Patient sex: M
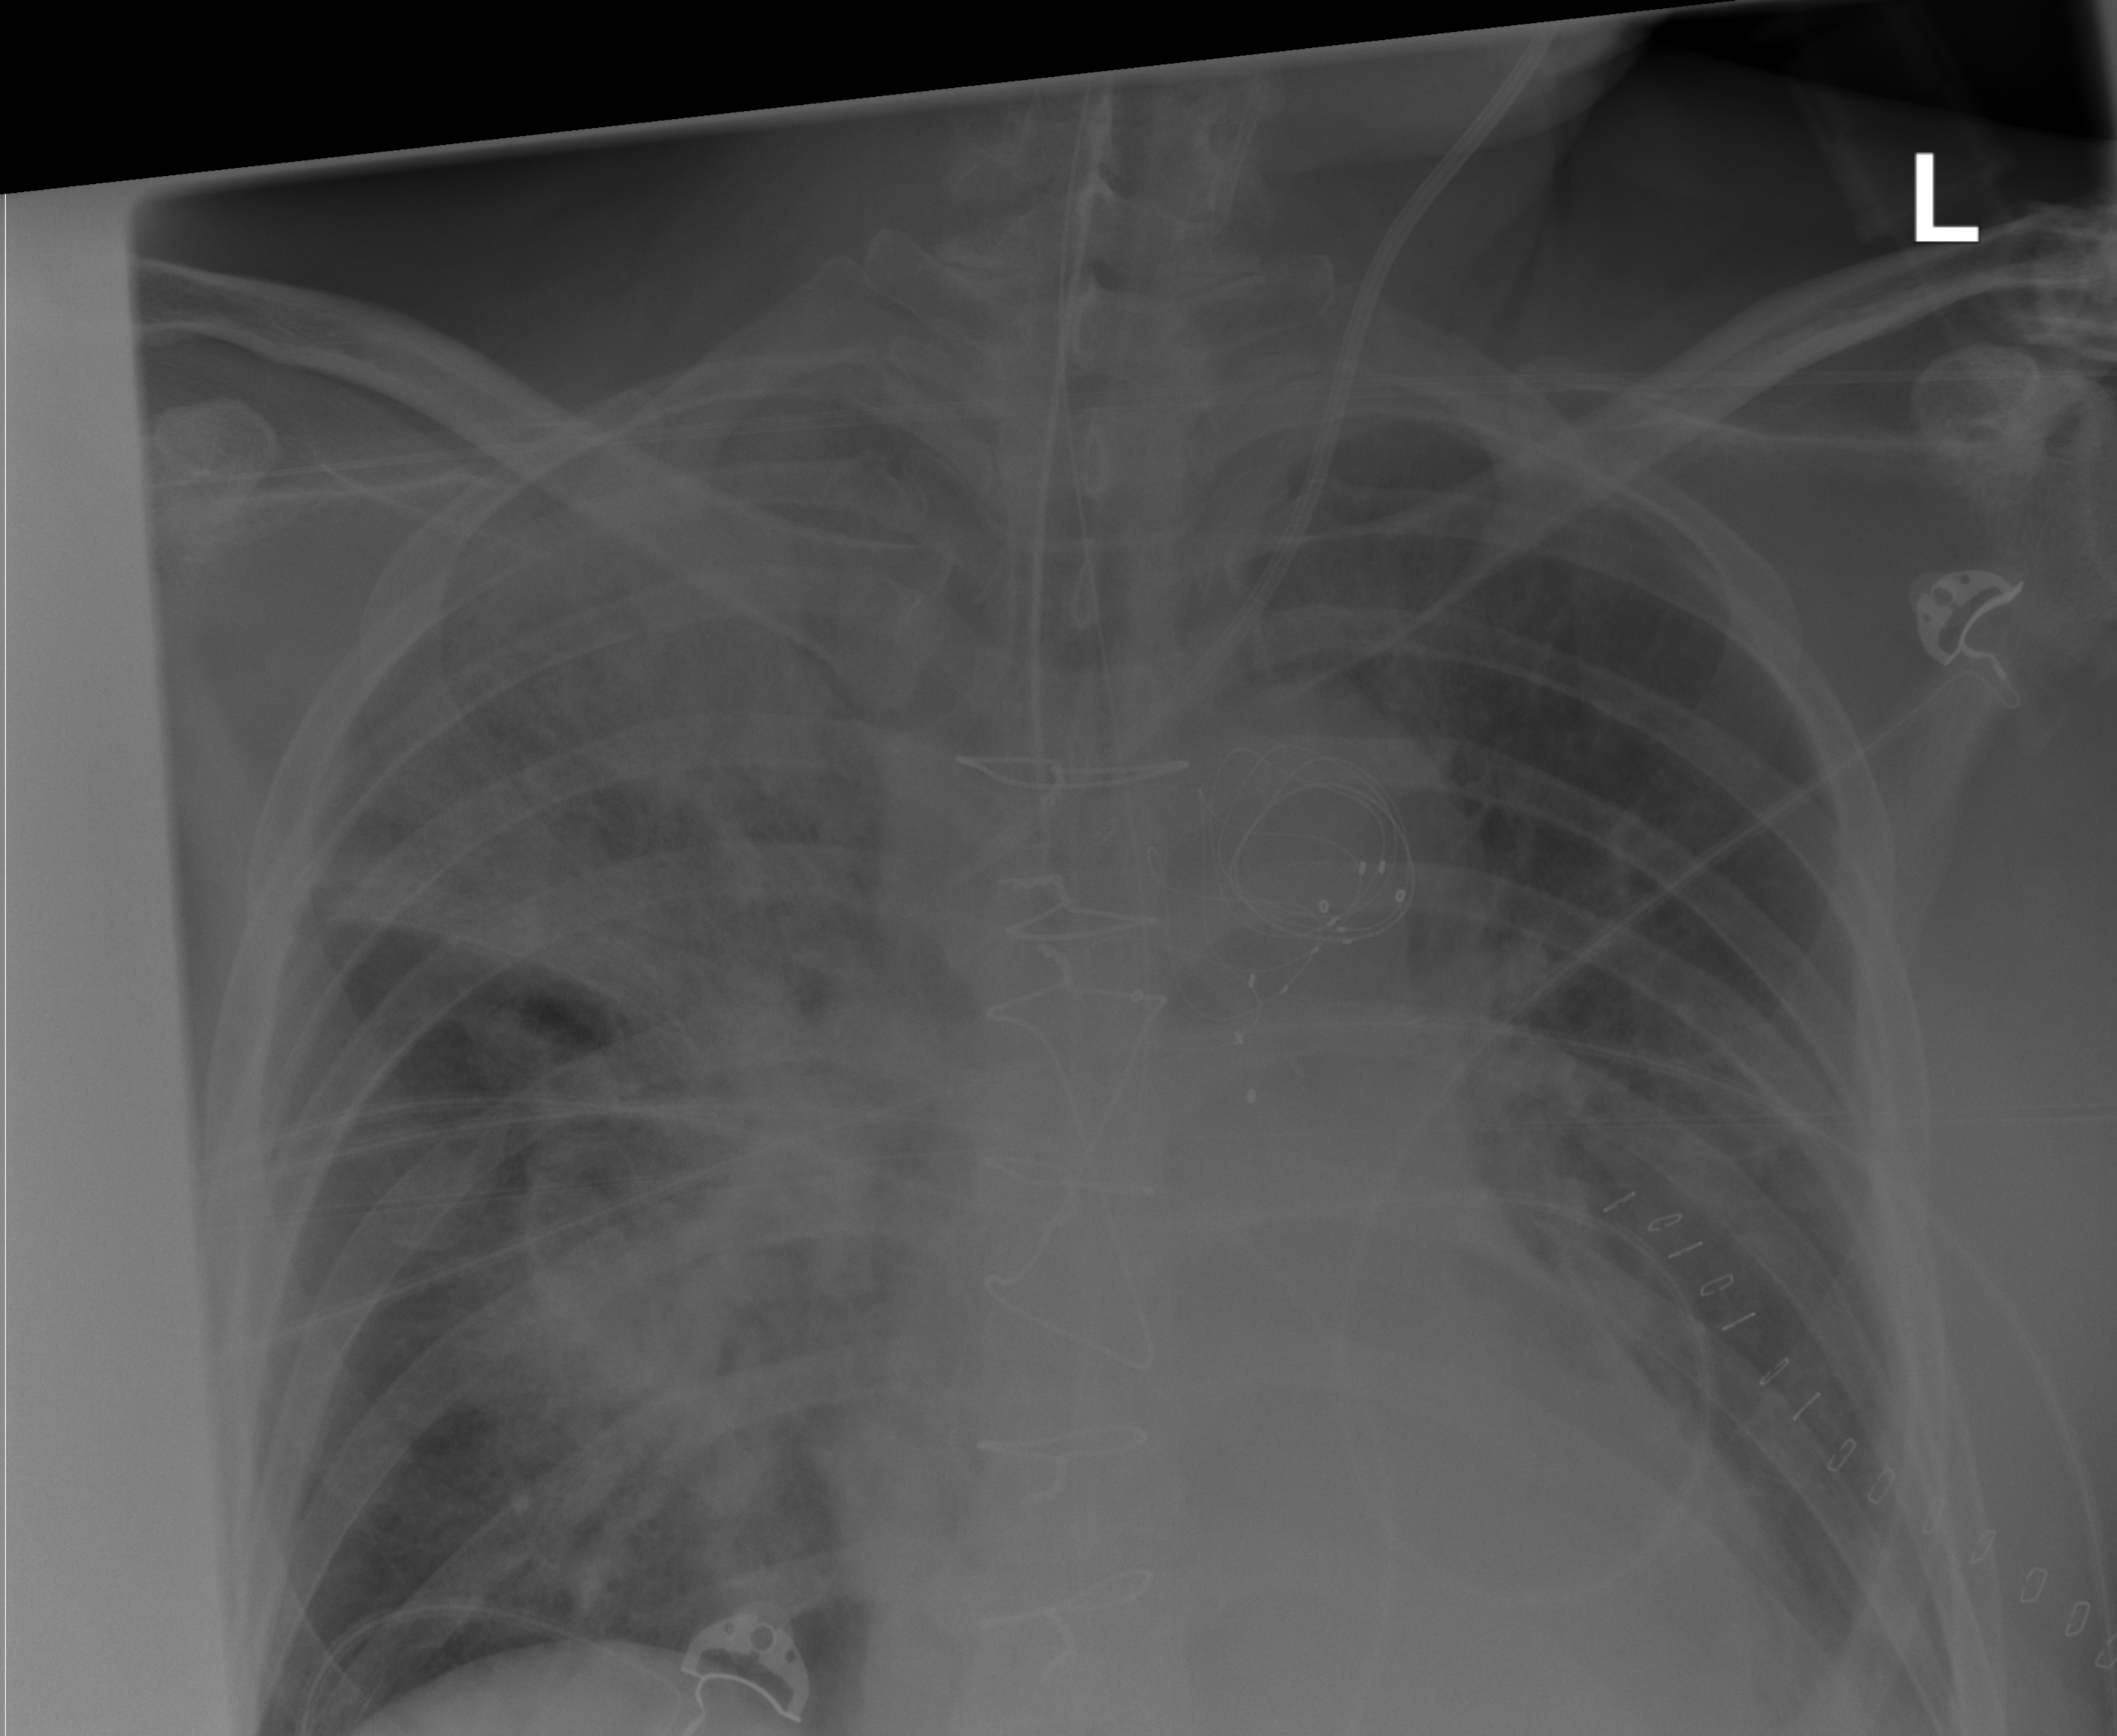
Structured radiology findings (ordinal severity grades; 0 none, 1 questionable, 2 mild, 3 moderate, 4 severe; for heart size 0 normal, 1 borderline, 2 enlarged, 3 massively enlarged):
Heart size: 2
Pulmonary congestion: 2
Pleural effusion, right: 0
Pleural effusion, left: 0
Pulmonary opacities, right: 3
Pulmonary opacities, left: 2
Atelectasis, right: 3
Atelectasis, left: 2